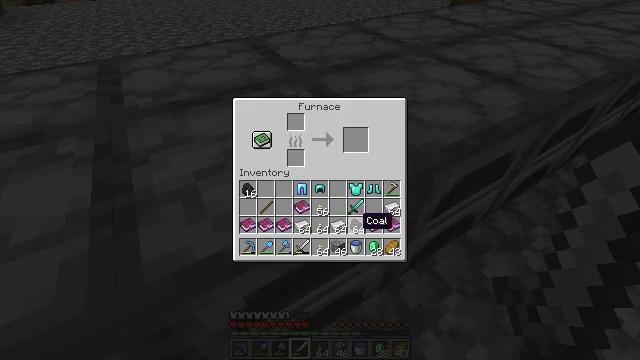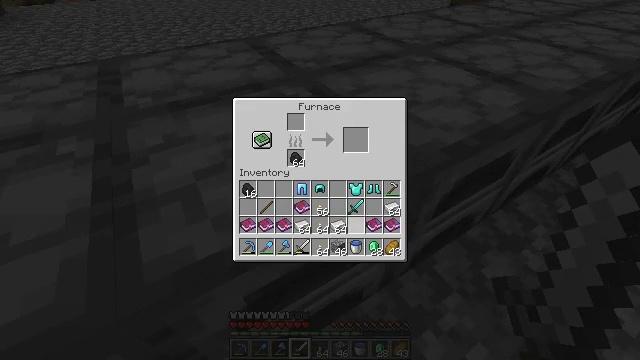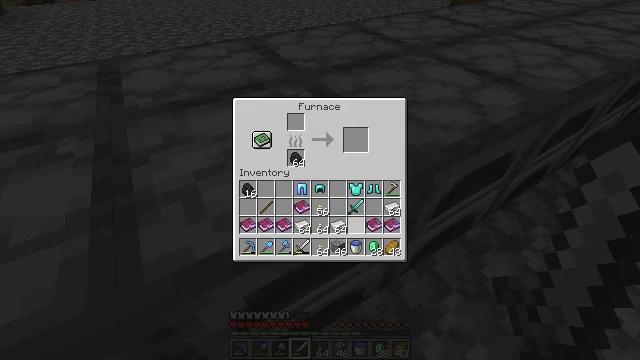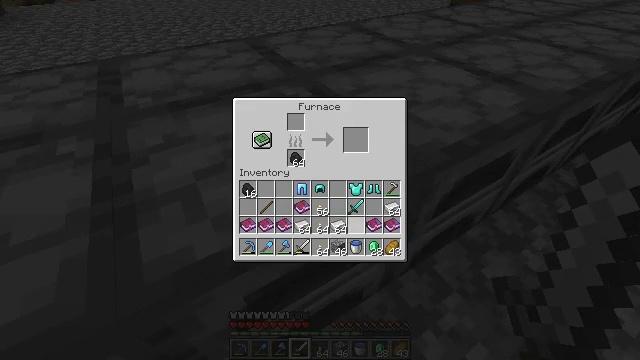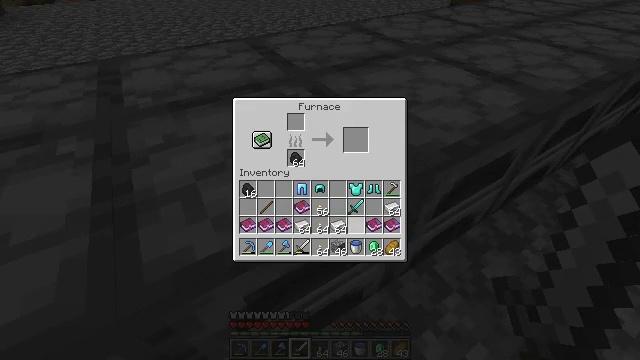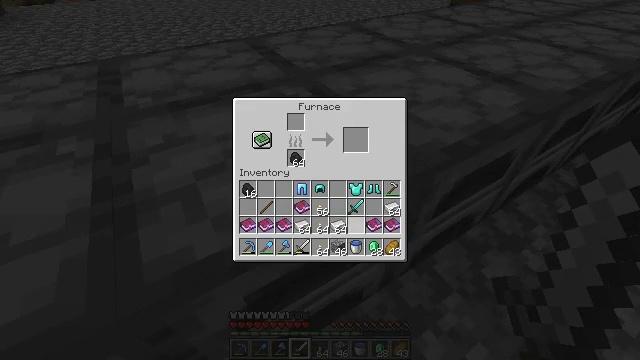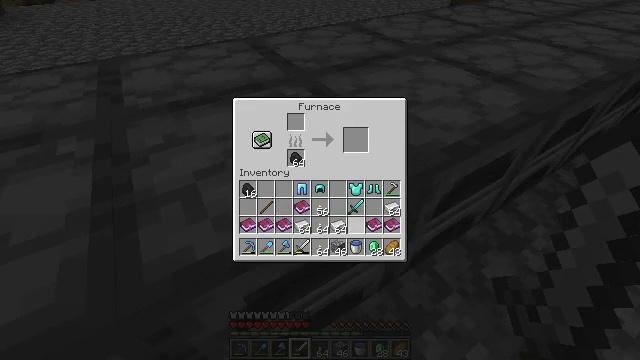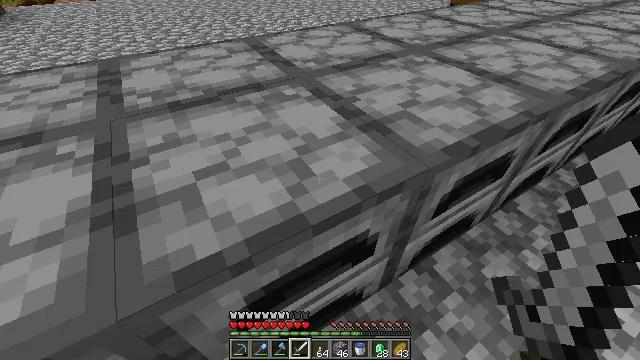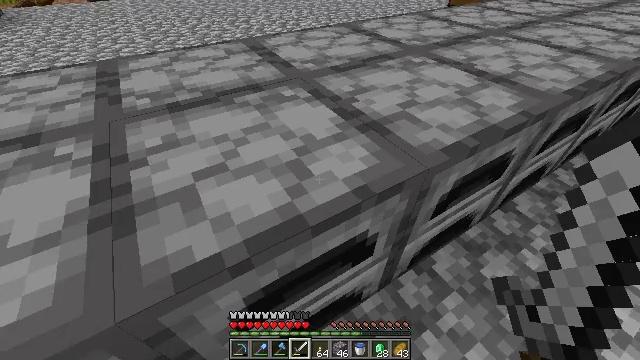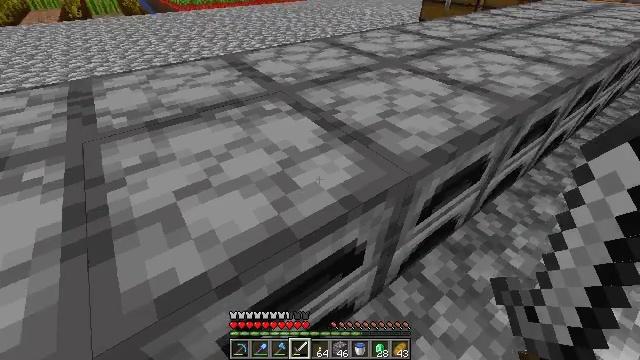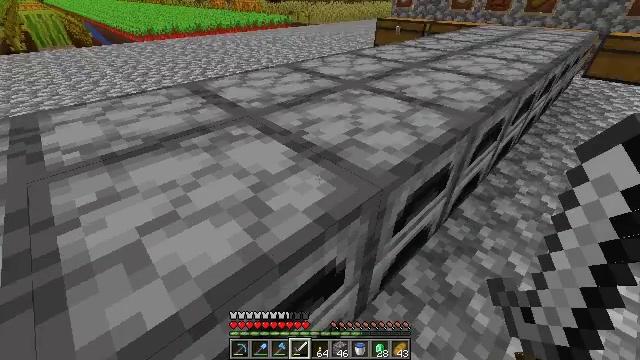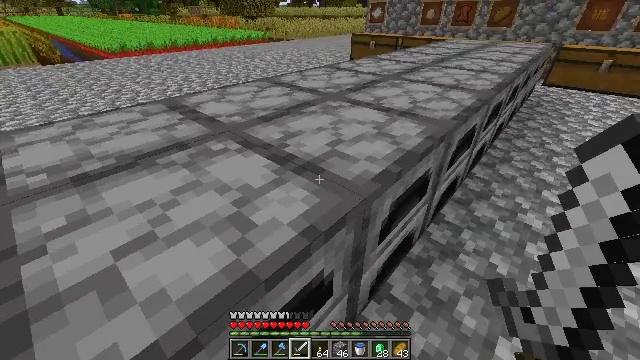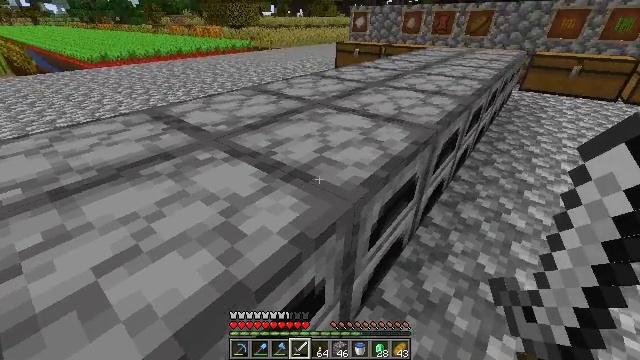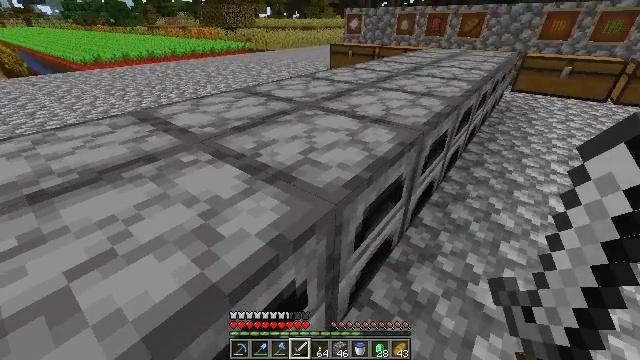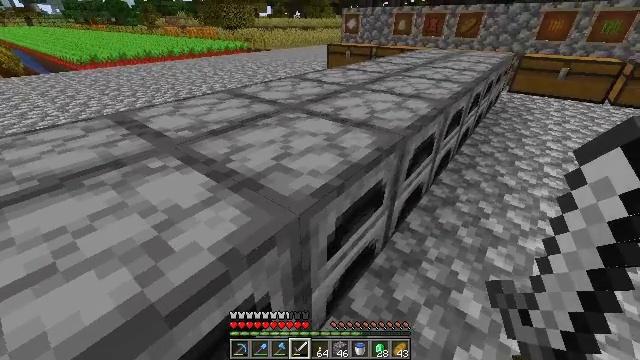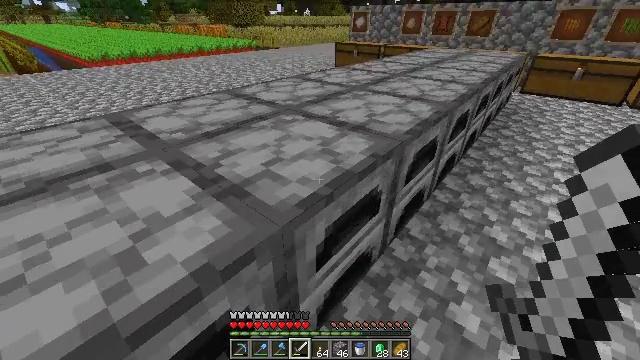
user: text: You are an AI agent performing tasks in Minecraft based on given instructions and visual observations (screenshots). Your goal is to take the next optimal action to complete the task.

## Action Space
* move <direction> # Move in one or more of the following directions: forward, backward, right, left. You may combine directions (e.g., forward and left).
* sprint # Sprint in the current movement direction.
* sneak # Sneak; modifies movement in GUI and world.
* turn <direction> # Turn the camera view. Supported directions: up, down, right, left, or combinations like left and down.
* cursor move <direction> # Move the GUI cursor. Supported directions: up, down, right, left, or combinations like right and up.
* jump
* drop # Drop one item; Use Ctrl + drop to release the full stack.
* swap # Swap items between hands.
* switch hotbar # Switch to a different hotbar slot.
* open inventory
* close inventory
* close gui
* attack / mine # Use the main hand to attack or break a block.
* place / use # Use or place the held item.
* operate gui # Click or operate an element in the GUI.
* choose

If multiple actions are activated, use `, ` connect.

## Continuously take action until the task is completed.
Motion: motion action
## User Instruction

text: Craft glass.
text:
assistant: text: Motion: sneak, choose
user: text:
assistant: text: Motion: sneak, choose
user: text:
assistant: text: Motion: sneak, choose
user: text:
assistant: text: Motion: sneak
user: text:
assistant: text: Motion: sneak
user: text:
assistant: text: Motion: no_op
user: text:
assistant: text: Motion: no_op
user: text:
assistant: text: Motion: close gui
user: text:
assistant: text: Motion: turn right and up
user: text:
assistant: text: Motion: turn right and up
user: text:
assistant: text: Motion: turn right and up
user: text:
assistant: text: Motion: turn right and up
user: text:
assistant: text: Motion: move right
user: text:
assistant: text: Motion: move forward and move right
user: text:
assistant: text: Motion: move forward and move right, turn left
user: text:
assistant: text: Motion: move forward and move right, turn left
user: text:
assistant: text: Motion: move forward, turn left, use / place
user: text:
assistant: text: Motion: use / place
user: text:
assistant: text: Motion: turn left, use / place
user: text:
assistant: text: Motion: turn left and down
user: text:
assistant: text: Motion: no_op
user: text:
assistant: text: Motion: open gui
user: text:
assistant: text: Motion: no_op
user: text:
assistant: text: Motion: no_op
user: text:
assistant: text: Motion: no_op
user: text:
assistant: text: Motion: no_op
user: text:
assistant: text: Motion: no_op
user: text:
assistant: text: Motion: no_op
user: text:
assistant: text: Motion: cursor move up
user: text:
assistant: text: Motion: cursor move right and up